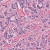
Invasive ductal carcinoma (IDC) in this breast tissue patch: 1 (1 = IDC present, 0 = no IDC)